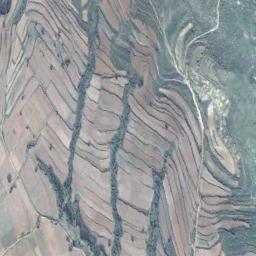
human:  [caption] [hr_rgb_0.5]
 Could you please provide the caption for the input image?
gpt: There are many green plants on the terrace .

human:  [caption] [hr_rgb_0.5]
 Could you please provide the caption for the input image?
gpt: The bare terrace is next to some trees .

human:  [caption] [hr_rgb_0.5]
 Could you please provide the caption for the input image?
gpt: A large layer of brown and green mixed terraces with several winding narrow paths .

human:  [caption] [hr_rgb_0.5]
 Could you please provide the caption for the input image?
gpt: There is a row of grey houses beside the terraces .

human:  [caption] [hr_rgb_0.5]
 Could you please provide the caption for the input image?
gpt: There are green meadows beside the terraces .